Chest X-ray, PA view. Patient: 44 years old, sex M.
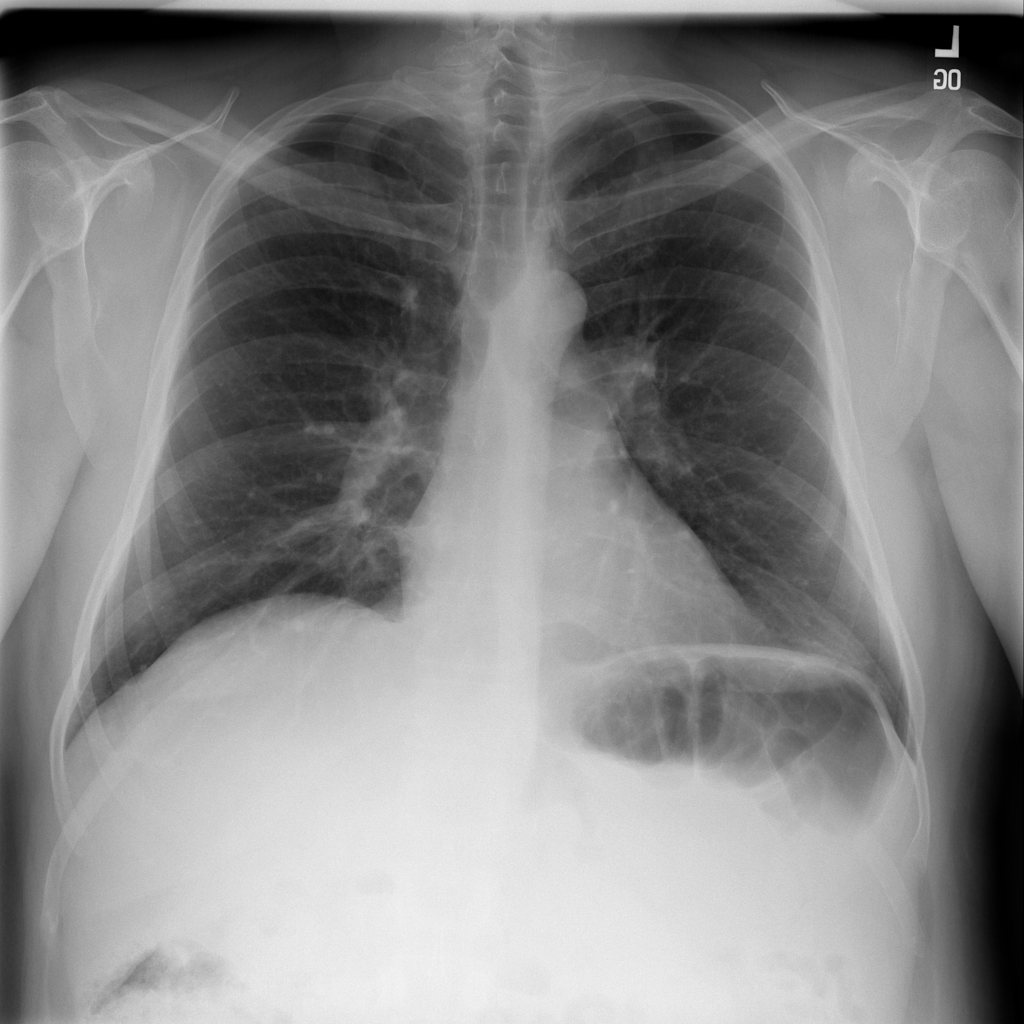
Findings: Infiltration